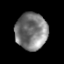
Tissue: prostate
Cell type: T cells
Senescence score: 0.2602
Nuclear area (px): 1153
Mean DAPI intensity: 123.122